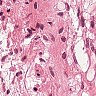
Metastatic tissue present: no